RGB frame:
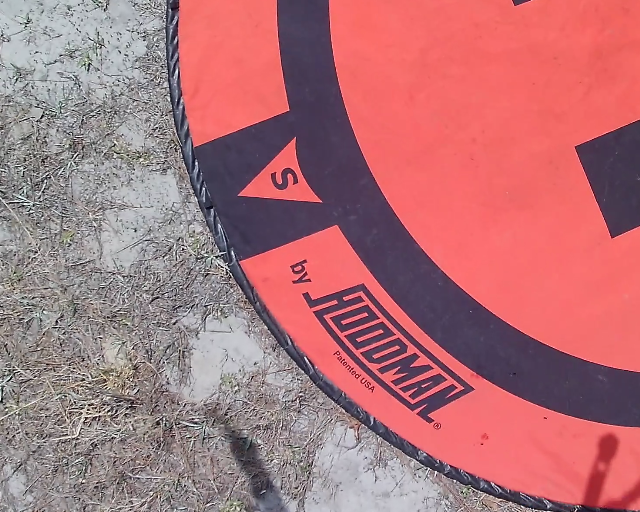
Thermal frame:
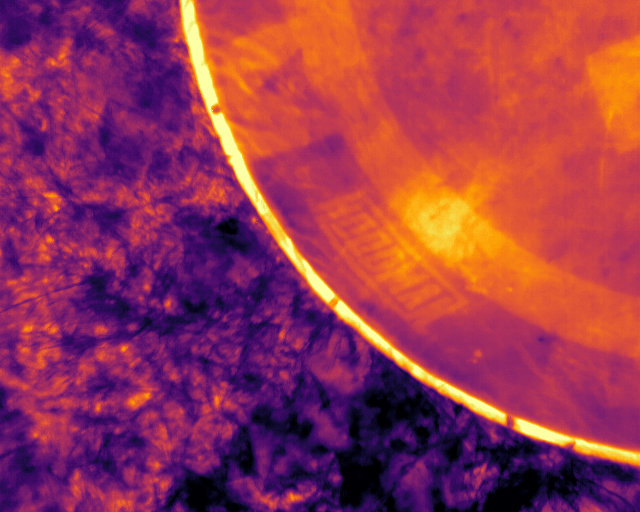
Captured: 2026-02-26 02:33:41
Pixels at or above 80 °C: 0 (fraction of frame: 0)